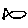
Label: fish